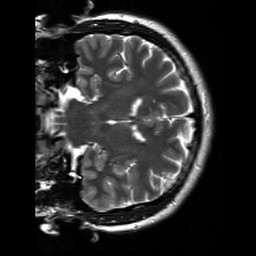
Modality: T2w
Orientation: coronal
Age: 28
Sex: male
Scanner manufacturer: siemens
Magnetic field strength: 3 T
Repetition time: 7 s
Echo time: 0.09 s